Question: My project file structure is like the following:

'config.js' is a module that I want to share between the client and the server.
In the server side file 'app.js', I wrote 'var config = require('./config');' and the module can be correctly found and included. I also wrote 'app.use(express.static(path.resolve(__dirname, 'client')));' so that files in the folder 'client' are served to the clients.
However, in the client side html file 'index.html', I wrote
'''
<script src="/config/config.js"></script>
<script src="config.js"></script>
'''
but both of them results in 404 Not found error. Where should I put 'config.js' and how can I include it in the client side?
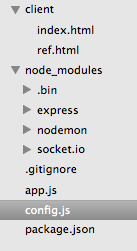
Answer: ## Explanation :
Your 'config.js' is actually unreachable by your client. By doing
'''
app.use(express.static(path.resolve(__dirname, 'client')));
'''
you tell your app to look inside the 'client' folder for requested url and to serve files matching url.
(E.g. accessing 'http://127.0.0.1/ref.html' will result in your app looking for a file named 'ref.html' within the 'client' folder. If found, it will simply be sent back to. Otherwise, you will face a '404'.)
Knowing this, we can conclude that
'''
<script src="/config/config.js"></script>
'''
won't find anything. It will look for a folder 'config' in 'client' but won't see it. Here comes the first '404'.
On the same way,
'''
<script src="config.js"></script>
'''
will ask for a file named 'config.js' your 'client' folder. Another '404'.
## Resolution :
You could simply put it in the 'client' folder and change your 'var config = require('./config');' to 'var config = require('./client/config');'.
You would then be able to use '<script src="/config.js"></script>' in your html. (Notice the '/' I added to the path. That's because you want it to be found at the root of your website.)